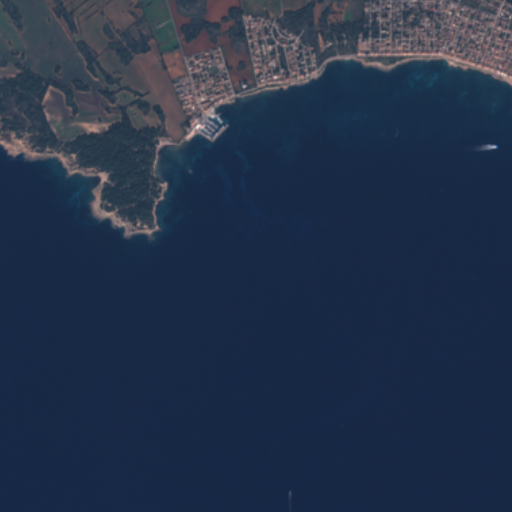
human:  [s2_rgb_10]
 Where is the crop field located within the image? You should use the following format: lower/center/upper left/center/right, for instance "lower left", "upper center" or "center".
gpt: The crop field is located in the upper left of the image.
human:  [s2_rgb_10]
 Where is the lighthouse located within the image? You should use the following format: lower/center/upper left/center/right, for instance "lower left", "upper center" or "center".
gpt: The lighthouse is located in the center left of the image.
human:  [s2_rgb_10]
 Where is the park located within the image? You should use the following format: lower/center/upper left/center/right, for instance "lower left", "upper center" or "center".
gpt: The park is located in the upper right of the image.
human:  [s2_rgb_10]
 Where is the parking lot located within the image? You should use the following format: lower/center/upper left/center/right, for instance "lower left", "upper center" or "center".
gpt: The parking lot is located in the upper center of the image.
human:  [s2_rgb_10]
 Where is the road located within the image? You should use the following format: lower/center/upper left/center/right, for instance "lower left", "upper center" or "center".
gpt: There is no road in the image.